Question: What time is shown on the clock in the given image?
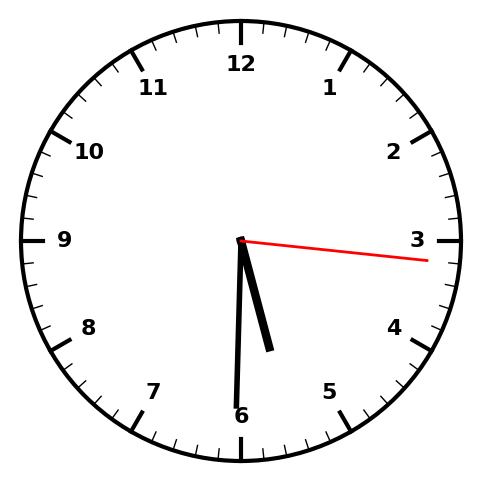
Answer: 05:30:16